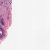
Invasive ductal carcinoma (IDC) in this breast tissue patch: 1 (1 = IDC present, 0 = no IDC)